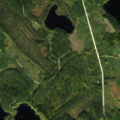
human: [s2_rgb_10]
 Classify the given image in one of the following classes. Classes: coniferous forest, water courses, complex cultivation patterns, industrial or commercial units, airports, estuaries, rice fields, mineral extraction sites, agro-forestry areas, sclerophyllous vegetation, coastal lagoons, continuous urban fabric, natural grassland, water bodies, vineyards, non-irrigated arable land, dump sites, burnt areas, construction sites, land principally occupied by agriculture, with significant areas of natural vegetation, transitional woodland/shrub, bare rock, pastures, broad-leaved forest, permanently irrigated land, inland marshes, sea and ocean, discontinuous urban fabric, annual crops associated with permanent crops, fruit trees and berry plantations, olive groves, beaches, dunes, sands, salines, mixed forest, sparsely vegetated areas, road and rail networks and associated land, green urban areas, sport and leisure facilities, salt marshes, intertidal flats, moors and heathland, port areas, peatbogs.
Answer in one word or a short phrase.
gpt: coniferous forest, transitional woodland/shrub, water bodies